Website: crate-barrel
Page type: payment
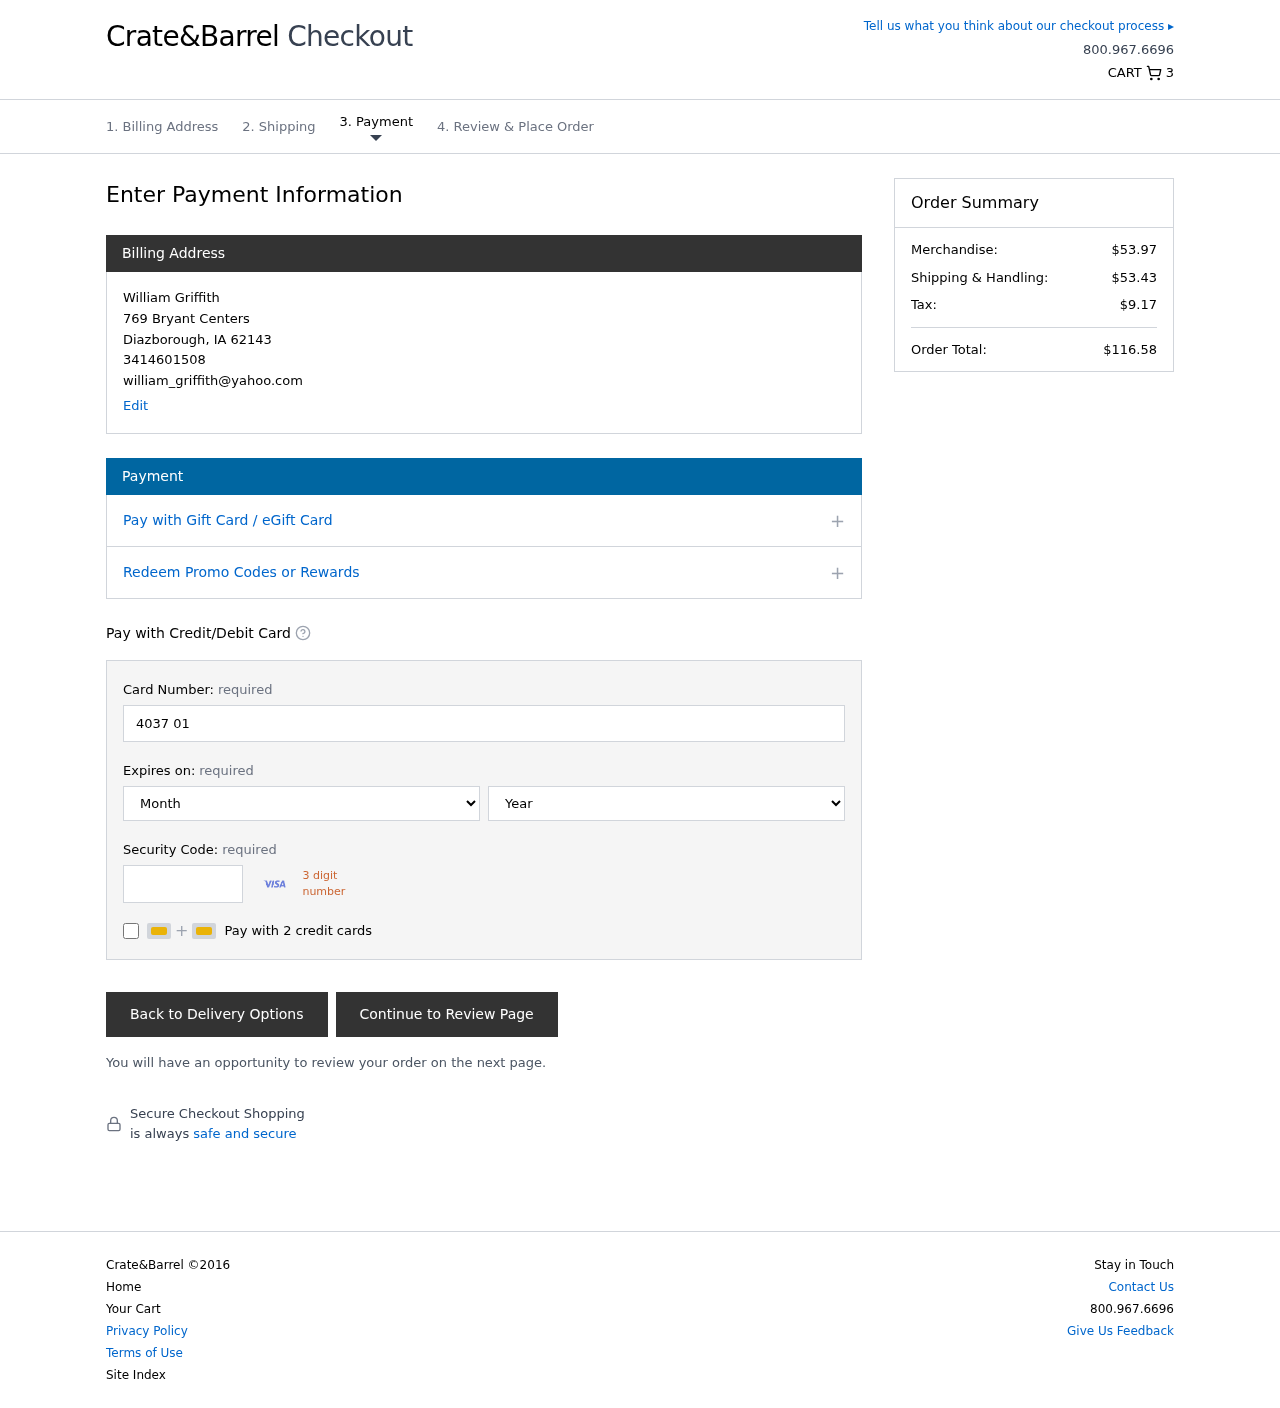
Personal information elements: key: PII_CARD_CVV
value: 943
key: PII_CARD_EXPIRY_MONTH
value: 08
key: PII_CARD_EXPIRY_YEAR
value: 27
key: PII_CARD_NUMBER
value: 4037 0190 2950 4312
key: PII_CITY
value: Diazborough
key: PII_EMAIL
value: william_griffith@yahoo.com
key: PII_FULLNAME
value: William Griffith
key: PII_PHONE
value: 3414601508
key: PII_POSTCODE
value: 62143
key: PII_STATE_ABBR
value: IA
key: PII_STREET
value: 769 Bryant Centers
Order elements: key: ORDER_NUM_ITEMS
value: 3
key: ORDER_SUBTOTAL
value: $53.97
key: ORDER_SHIPPING_COST
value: $53.43
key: ORDER_TAX
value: $9.17
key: ORDER_TOTAL
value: $116.58